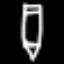
Label: pencil